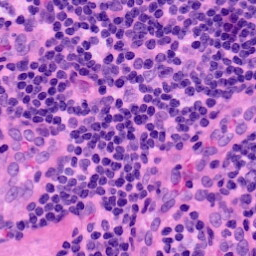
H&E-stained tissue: LymphNode